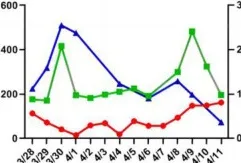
Organ dysfunction showed an improvement trend.
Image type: pathology (h&e)